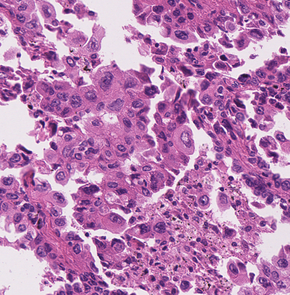
Tumor epithelial tissue: yes
Tumor-associated stroma tissue: no
Normal tissue: no